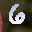
Label: 6